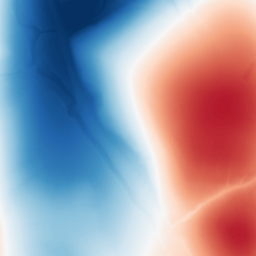
Category: trend_removal
Decomposition family: polynomial
Decomposition parameters: degree: 3
Upsampling method: bicubic
Upsampling parameters: scale: 4
Upsampling scale: 4